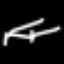
Label: bed